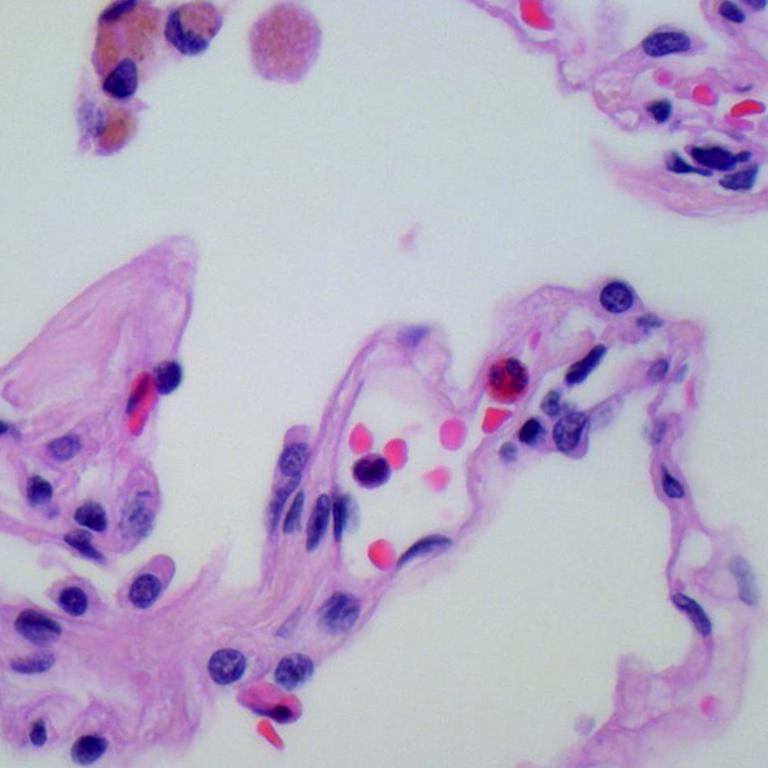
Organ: lung
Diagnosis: benign